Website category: jobs
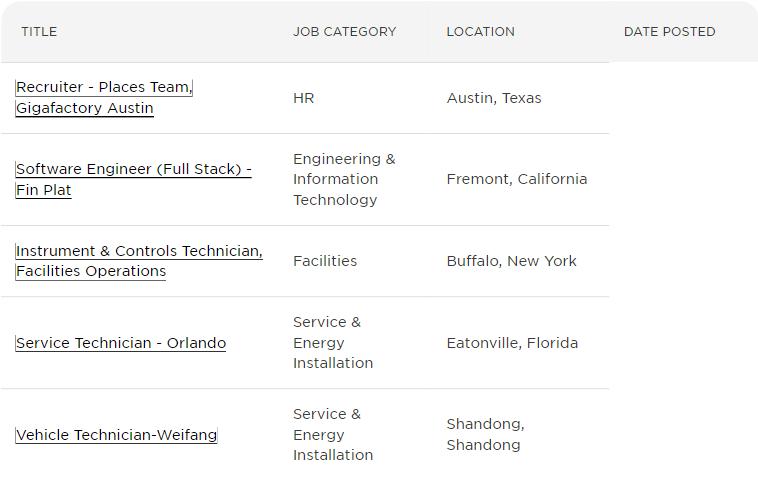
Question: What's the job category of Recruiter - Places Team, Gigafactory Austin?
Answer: HR

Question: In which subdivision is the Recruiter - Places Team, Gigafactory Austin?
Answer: HR

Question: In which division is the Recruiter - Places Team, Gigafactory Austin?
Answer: HR

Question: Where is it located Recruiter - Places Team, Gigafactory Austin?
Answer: HR

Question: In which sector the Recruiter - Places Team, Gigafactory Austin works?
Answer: HR

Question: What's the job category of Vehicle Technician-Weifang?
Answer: Service & Energy Installation

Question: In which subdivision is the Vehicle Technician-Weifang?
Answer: Service & Energy Installation

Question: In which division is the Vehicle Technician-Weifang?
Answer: Service & Energy Installation

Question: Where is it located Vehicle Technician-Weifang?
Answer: Service & Energy Installation

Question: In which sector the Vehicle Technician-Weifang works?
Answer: Service & Energy Installation

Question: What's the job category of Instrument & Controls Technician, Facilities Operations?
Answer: Facilities

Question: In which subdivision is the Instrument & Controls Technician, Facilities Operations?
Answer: Facilities

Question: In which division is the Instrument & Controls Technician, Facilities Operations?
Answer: Facilities

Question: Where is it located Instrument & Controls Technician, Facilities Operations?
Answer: Facilities

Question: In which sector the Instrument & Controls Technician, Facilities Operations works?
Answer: Facilities

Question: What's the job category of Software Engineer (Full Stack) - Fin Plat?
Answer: Engineering & Information Technology

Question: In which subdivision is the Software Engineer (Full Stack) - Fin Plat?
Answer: Engineering & Information Technology

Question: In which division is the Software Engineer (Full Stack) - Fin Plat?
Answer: Engineering & Information Technology

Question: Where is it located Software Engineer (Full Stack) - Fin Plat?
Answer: Engineering & Information Technology

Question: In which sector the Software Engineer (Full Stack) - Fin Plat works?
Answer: Engineering & Information Technology

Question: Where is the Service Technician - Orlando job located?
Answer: Eatonville, Florida

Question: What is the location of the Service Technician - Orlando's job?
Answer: Eatonville, Florida

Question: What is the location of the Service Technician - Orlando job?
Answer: Eatonville, Florida

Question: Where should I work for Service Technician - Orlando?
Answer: Eatonville, Florida

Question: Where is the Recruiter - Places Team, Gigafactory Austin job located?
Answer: Austin, Texas

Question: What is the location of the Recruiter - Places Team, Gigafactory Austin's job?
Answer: Austin, Texas

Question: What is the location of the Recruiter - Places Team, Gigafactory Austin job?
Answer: Austin, Texas

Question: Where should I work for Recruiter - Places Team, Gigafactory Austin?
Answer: Austin, Texas

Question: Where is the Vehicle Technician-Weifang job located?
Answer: Shandong, Shandong

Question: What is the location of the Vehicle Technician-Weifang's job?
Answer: Shandong, Shandong

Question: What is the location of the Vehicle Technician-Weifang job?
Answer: Shandong, Shandong

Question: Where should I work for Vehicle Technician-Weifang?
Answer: Shandong, Shandong

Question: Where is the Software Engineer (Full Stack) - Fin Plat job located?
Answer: Fremont, California

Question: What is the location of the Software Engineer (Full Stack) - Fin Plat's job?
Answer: Fremont, California

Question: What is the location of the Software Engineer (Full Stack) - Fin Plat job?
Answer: Fremont, California

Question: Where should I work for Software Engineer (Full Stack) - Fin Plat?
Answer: Fremont, California

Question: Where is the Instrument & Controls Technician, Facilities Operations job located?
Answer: Buffalo, New York

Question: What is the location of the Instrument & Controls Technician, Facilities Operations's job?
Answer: Buffalo, New York

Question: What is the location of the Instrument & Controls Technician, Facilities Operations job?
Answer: Buffalo, New York

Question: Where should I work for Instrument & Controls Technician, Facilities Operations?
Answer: Buffalo, New York

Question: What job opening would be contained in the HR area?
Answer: Recruiter - Places Team, Gigafactory Austin

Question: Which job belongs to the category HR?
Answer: Recruiter - Places Team, Gigafactory Austin

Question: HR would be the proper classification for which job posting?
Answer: Recruiter - Places Team, Gigafactory Austin

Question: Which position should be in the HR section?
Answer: Recruiter - Places Team, Gigafactory Austin

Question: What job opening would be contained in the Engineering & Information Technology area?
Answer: Software Engineer (Full Stack) - Fin Plat

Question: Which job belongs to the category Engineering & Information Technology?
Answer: Software Engineer (Full Stack) - Fin Plat

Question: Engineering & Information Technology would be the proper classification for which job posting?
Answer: Software Engineer (Full Stack) - Fin Plat

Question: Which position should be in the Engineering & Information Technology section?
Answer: Software Engineer (Full Stack) - Fin Plat

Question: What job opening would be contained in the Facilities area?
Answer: Instrument & Controls Technician, Facilities Operations

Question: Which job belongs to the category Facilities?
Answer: Instrument & Controls Technician, Facilities Operations

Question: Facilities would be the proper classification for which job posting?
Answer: Instrument & Controls Technician, Facilities Operations

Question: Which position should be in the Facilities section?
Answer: Instrument & Controls Technician, Facilities Operations

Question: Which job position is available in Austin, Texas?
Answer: Recruiter - Places Team, Gigafactory Austin

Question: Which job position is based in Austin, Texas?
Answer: Recruiter - Places Team, Gigafactory Austin

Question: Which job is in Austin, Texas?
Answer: Recruiter - Places Team, Gigafactory Austin

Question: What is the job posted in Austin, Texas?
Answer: Recruiter - Places Team, Gigafactory Austin

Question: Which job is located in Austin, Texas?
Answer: Recruiter - Places Team, Gigafactory Austin

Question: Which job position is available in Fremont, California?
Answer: Software Engineer (Full Stack) - Fin Plat

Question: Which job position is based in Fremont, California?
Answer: Software Engineer (Full Stack) - Fin Plat

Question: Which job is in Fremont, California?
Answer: Software Engineer (Full Stack) - Fin Plat

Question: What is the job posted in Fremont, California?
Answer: Software Engineer (Full Stack) - Fin Plat

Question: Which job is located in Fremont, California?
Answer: Software Engineer (Full Stack) - Fin Plat

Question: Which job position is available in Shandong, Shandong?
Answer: Vehicle Technician-Weifang

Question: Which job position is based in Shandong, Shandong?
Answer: Vehicle Technician-Weifang